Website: bh-photo
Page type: customer-info-address
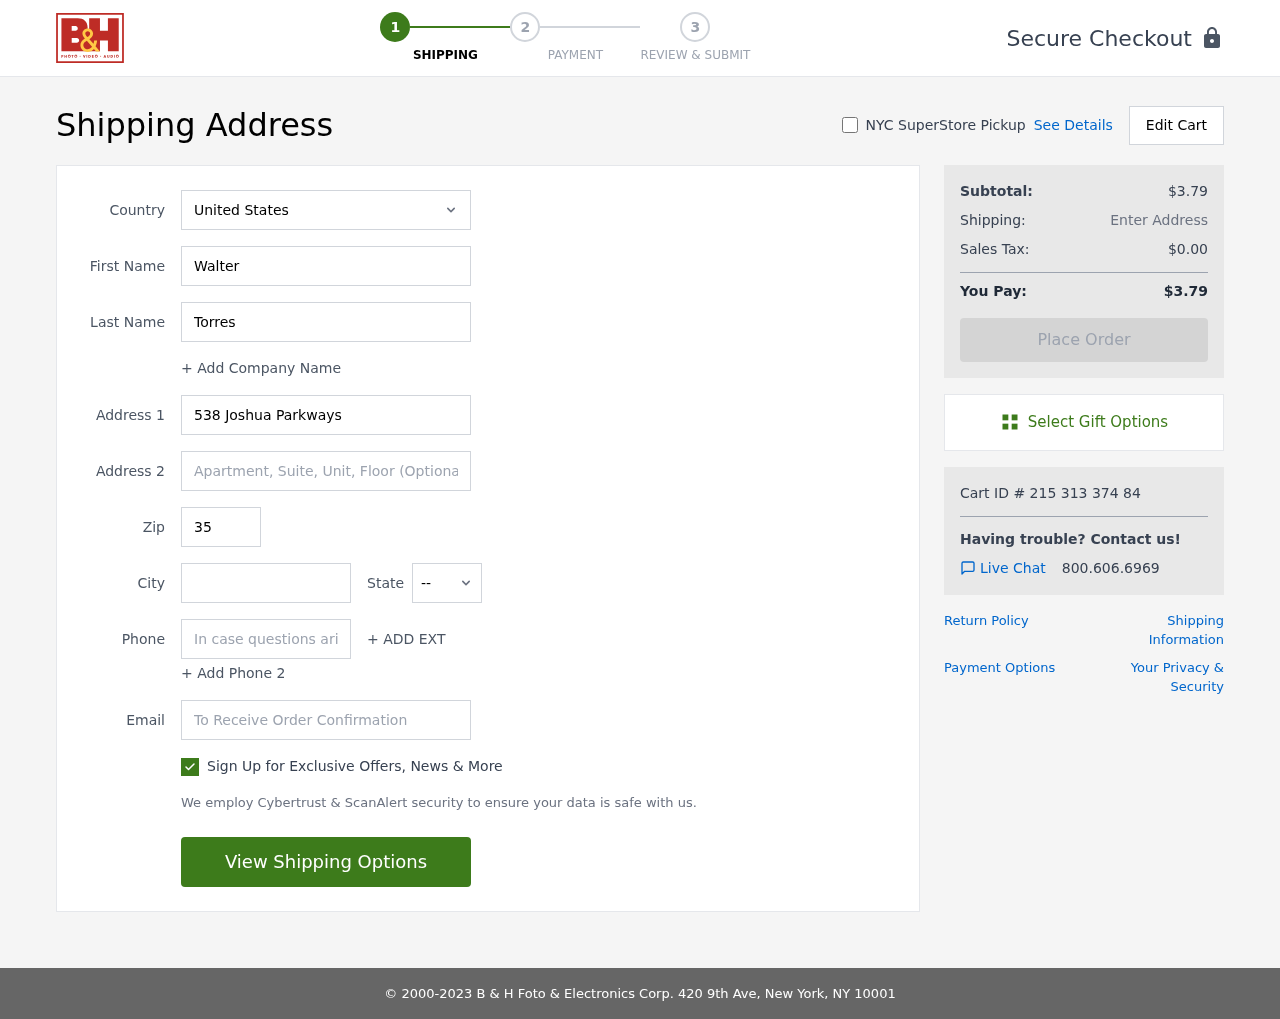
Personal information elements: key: PII_CITY
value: East Susanmouth
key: PII_COUNTRY
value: United States
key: PII_EMAIL
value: walter_torres@yahoo.com
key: PII_FIRSTNAME
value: Walter
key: PII_LASTNAME
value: Torres
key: PII_PHONE
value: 3789719740
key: PII_POSTCODE
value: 35188
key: PII_STATE_ABBR
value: PA
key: PII_STREET
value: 538 Joshua Parkways
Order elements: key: ORDER_SUBTOTAL
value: $3.79
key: ORDER_TAX
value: $0.00
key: ORDER_TOTAL
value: $3.79
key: ORDER_ID
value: Cart ID # 215 313 374 84